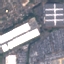
Label: Industrial